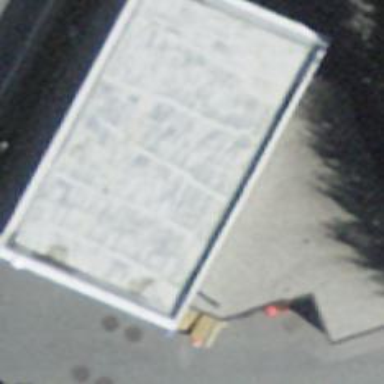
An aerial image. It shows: Fuel station.